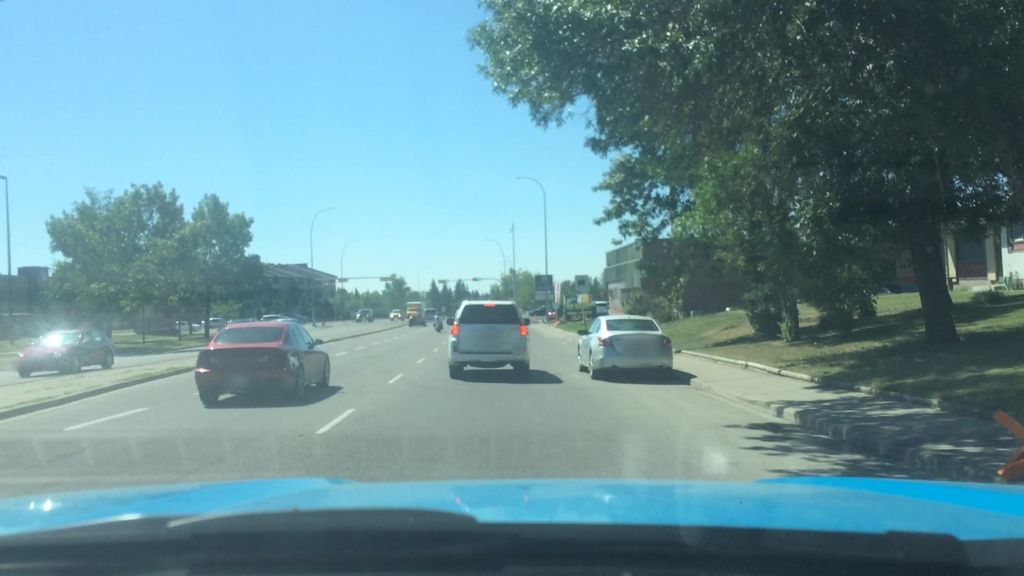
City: calgary